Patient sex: F
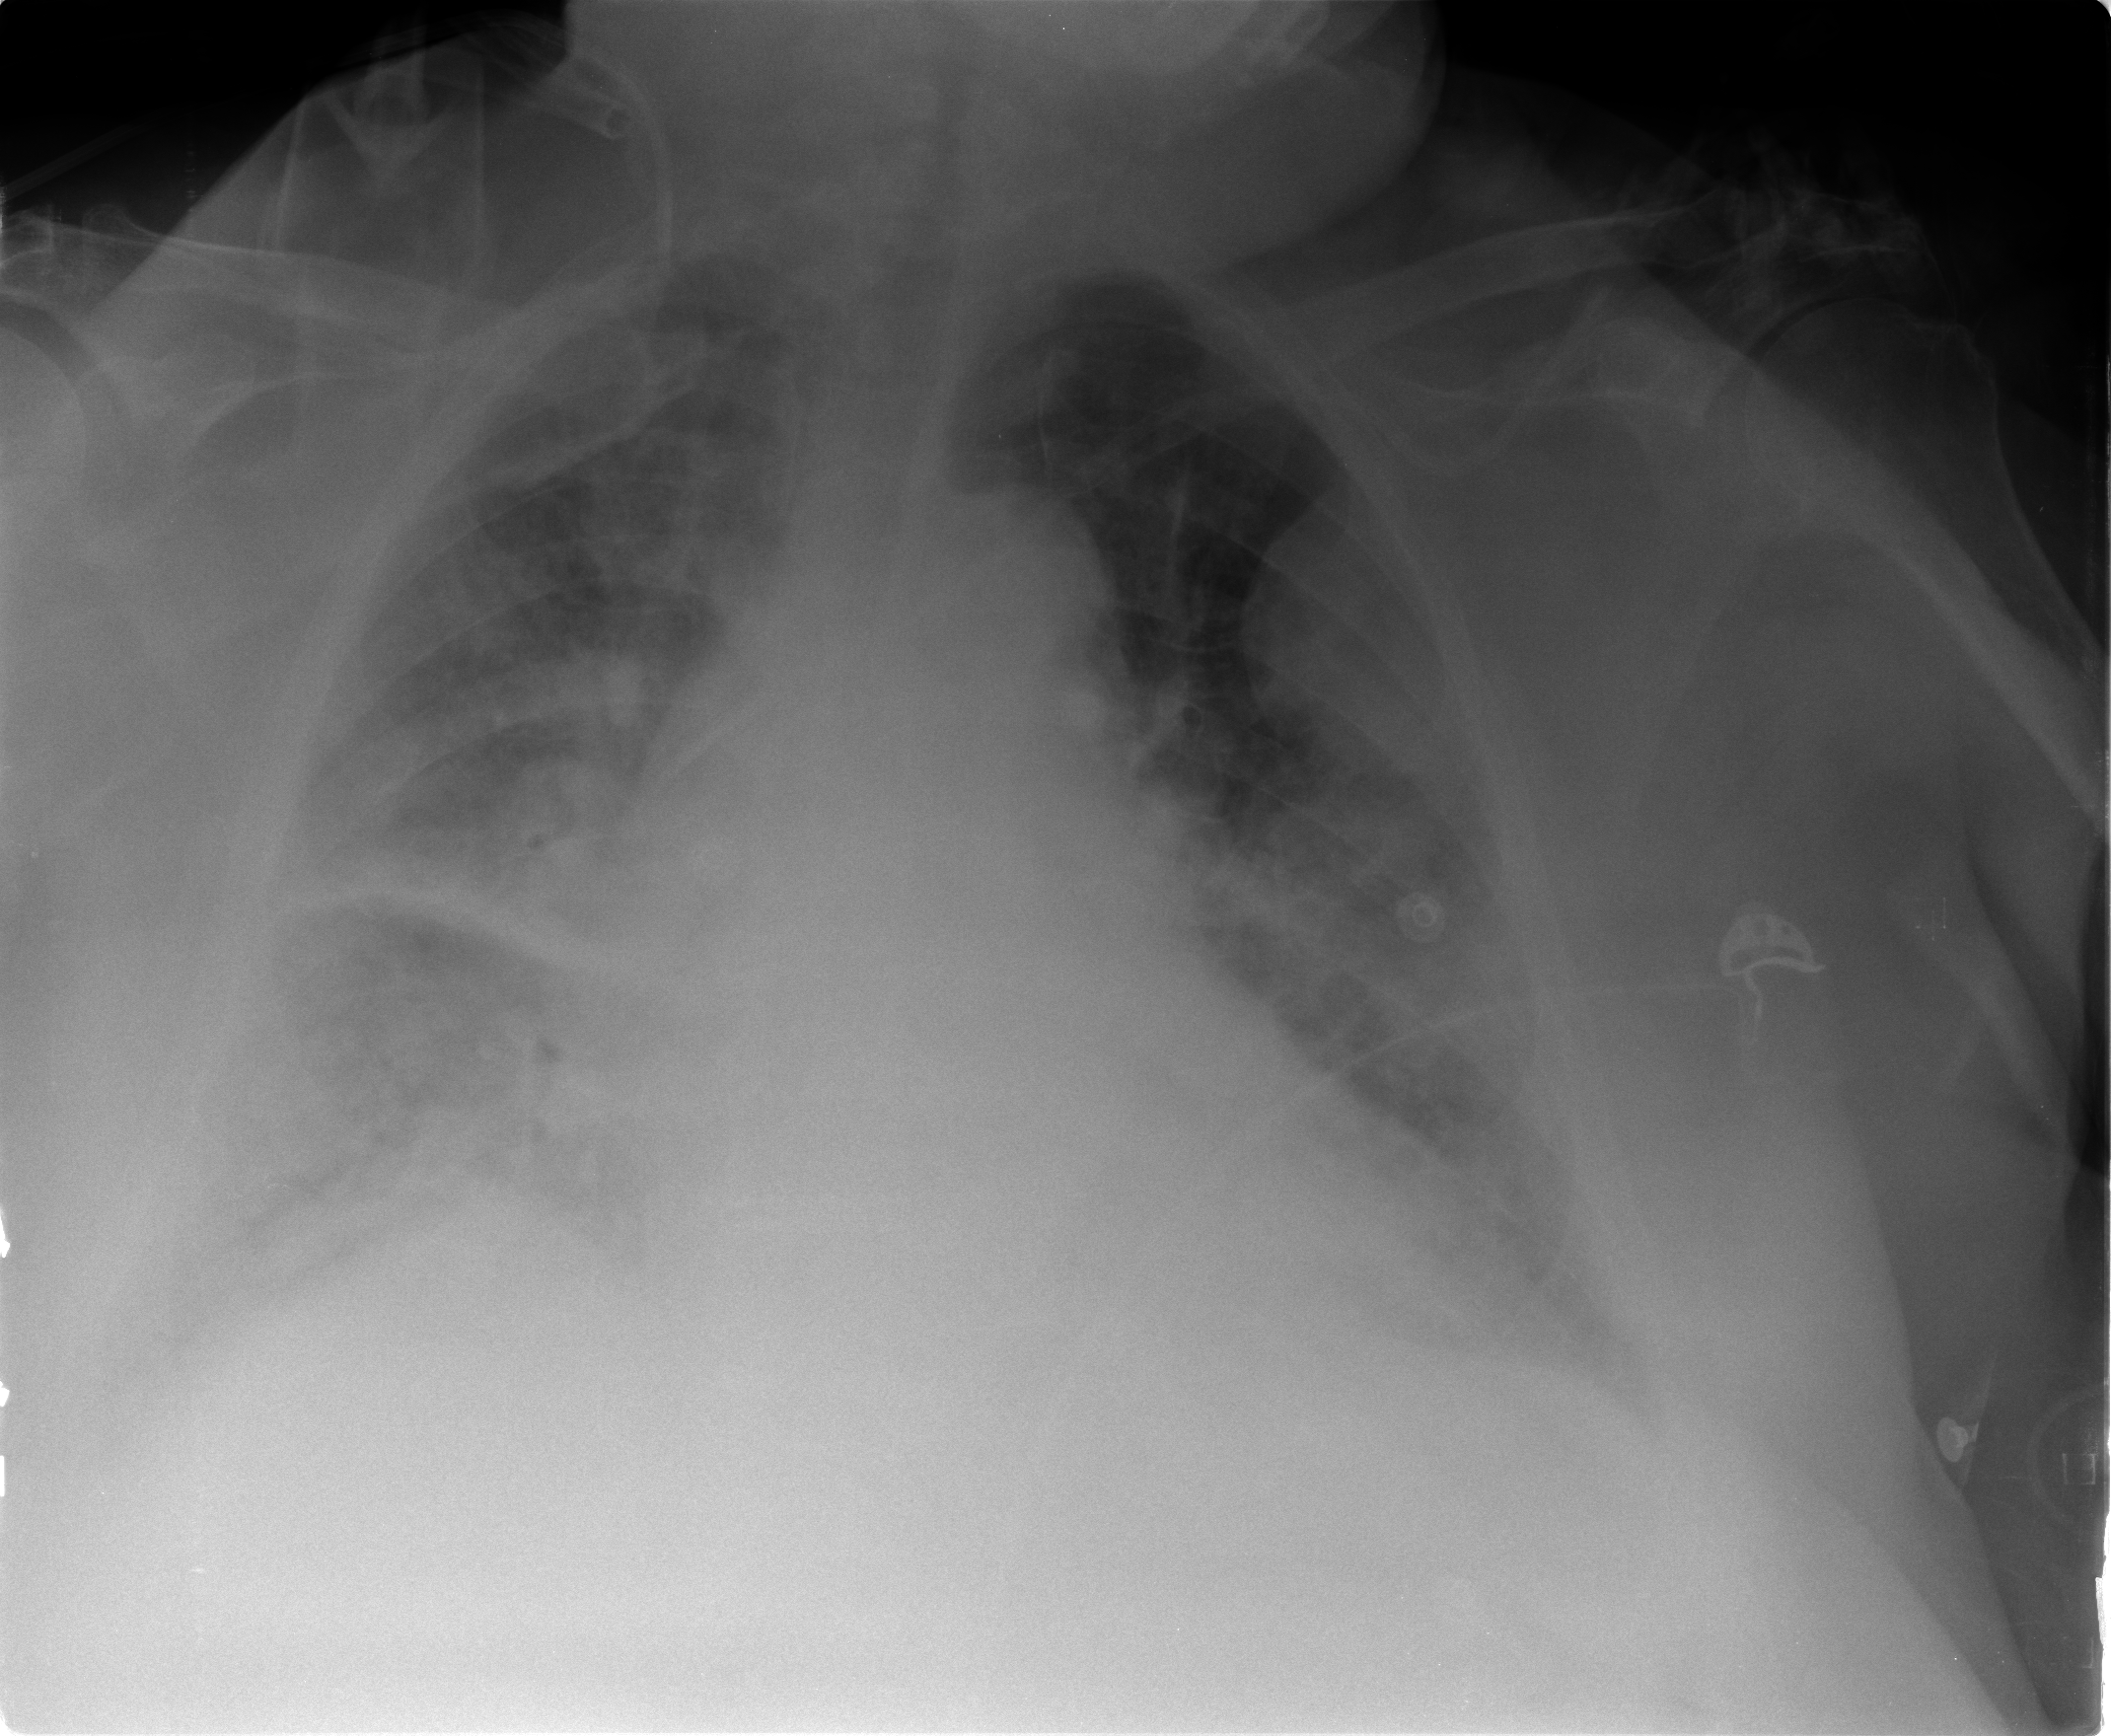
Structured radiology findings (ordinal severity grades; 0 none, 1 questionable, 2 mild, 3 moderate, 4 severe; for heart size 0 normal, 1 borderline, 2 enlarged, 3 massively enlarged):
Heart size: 2
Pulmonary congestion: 2
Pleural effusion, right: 2
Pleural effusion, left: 2
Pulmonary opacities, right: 3
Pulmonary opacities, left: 2
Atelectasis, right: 3
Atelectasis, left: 2